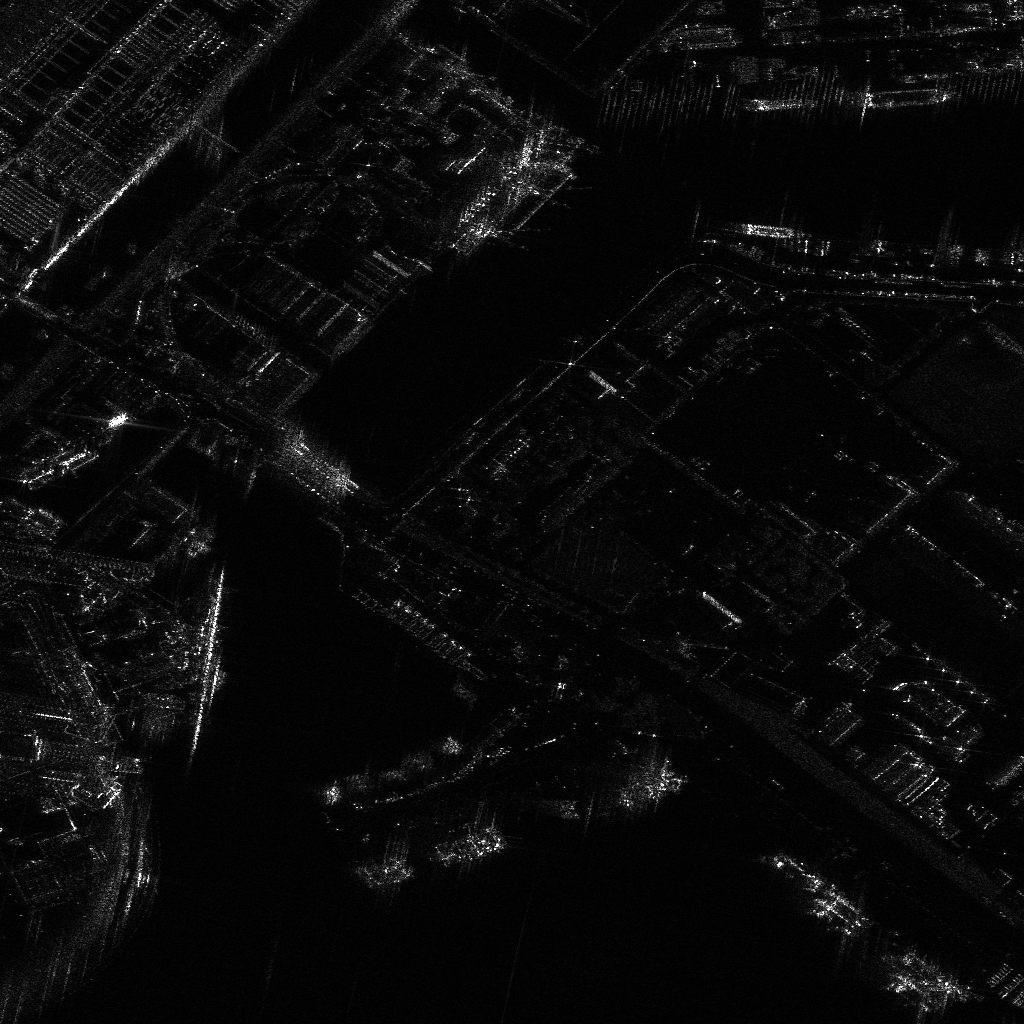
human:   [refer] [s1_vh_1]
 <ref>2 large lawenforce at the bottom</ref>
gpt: <box>[[35, 81, 38, 89, 73], [44, 78, 47, 86, 73]]</box>

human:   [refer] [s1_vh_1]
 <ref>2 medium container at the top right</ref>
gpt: <box>[[74, 19, 76, 25, 90], [75, 6, 77, 14, 90]]</box>